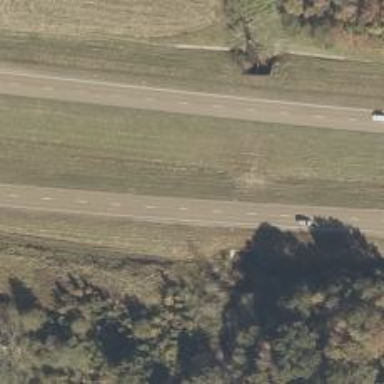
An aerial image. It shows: Trunk highway.